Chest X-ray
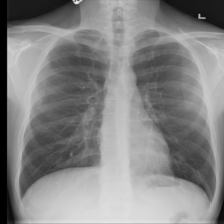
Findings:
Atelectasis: negative
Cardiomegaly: negative
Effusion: negative
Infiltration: negative
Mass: negative
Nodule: negative
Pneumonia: negative
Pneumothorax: negative
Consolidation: negative
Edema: negative
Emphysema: negative
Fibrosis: negative
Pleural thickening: negative
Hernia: negative